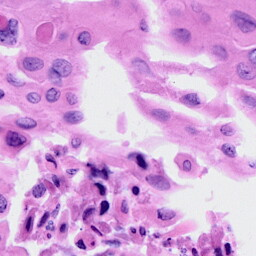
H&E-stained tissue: Cervix